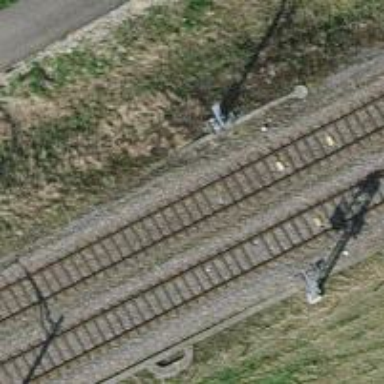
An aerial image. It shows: Railway signal.